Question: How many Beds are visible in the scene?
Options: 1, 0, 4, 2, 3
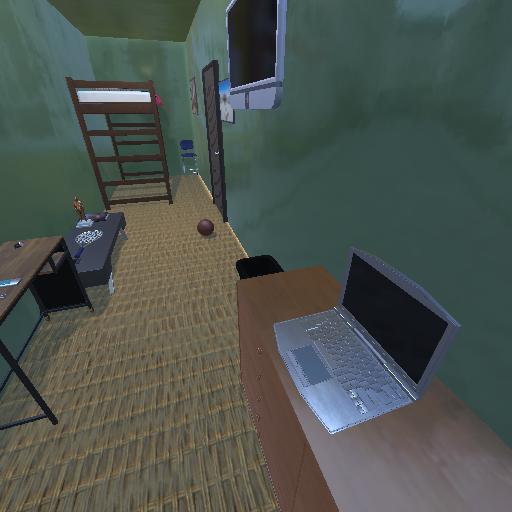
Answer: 1